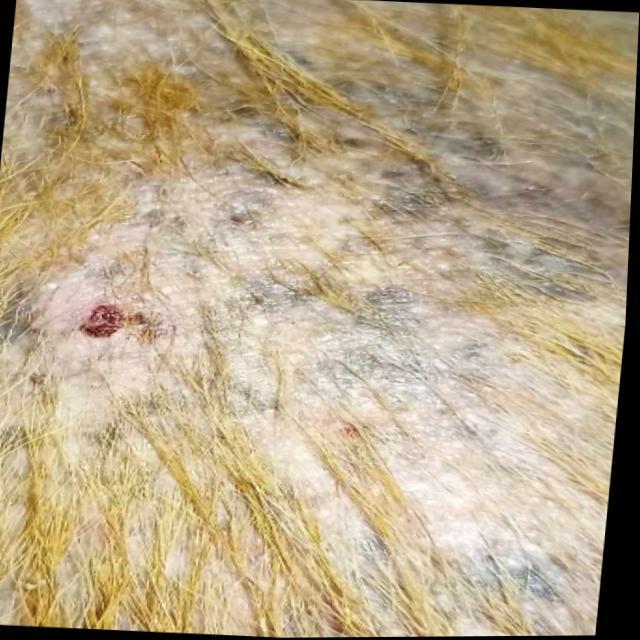
Canine demodicosis (Demodex mange) — caused by Demodex canis mites. Presents with alopecia, follicular papules, pustules, and comedones. Often localized on face and forelimbs.